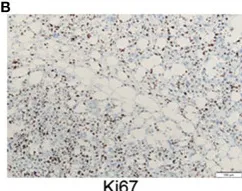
(B) The positive staining with Ki-67 in atypical stromal cells is about 60% (x100).
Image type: pathology (immunostaining)